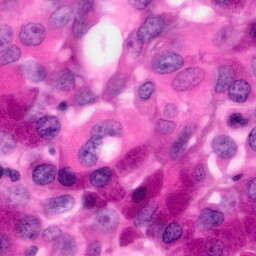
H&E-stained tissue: Pancreatic